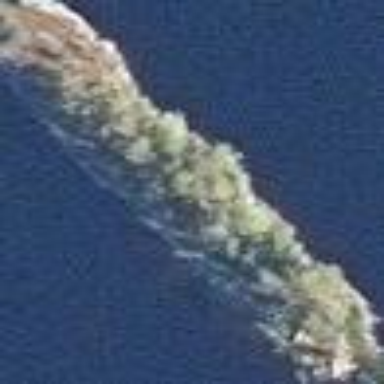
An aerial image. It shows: Islet.